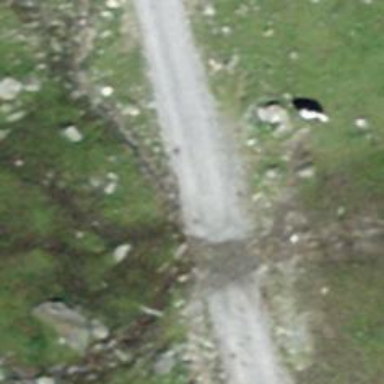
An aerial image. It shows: Ford.